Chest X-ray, AP view. Patient: 27 years old, sex M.
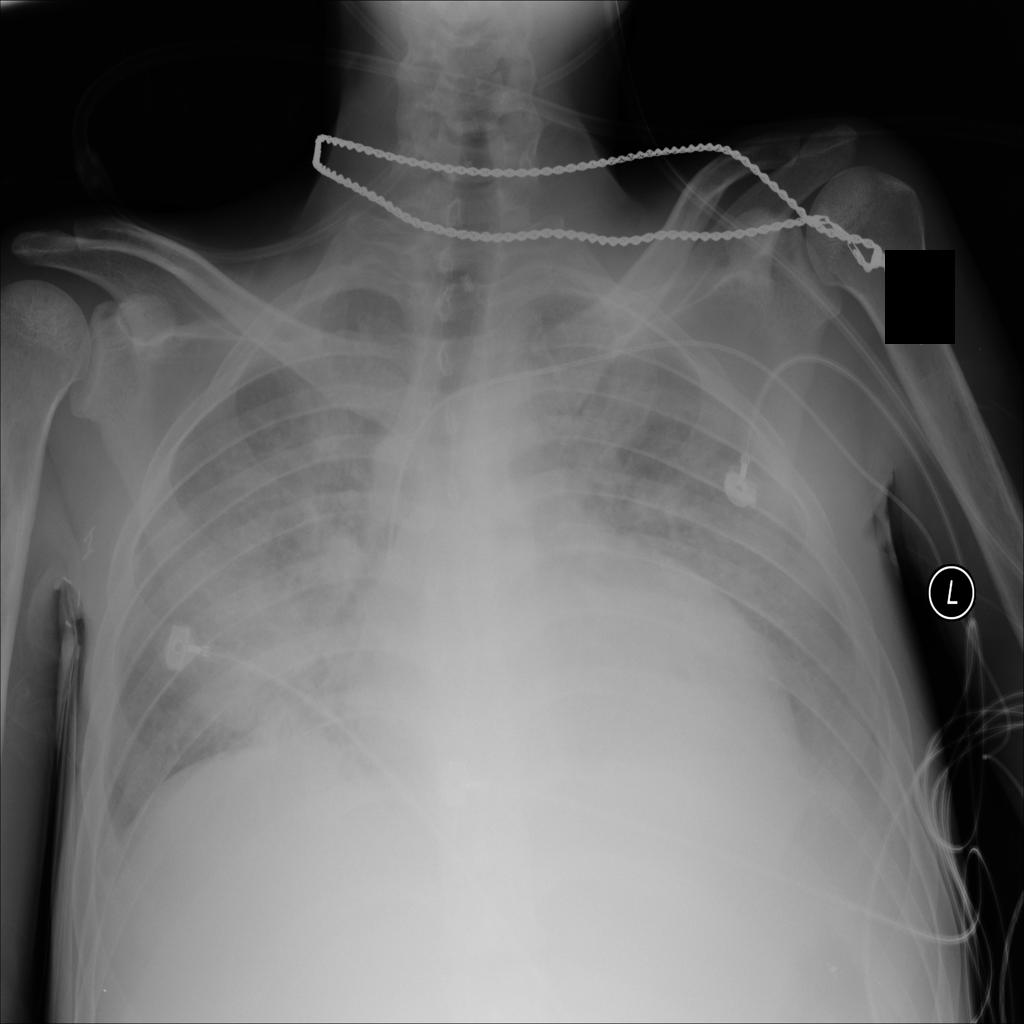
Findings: Edema, Infiltration, Pneumonia